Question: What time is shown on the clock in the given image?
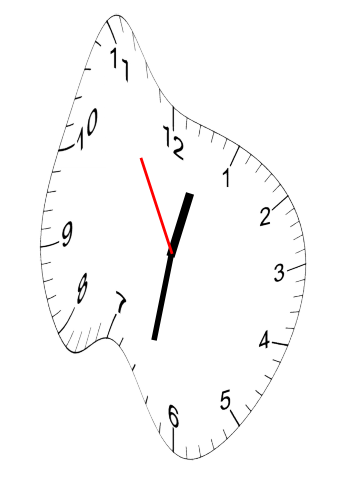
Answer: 12:31:55